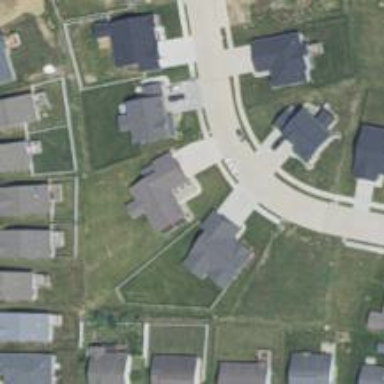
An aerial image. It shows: Residential road.